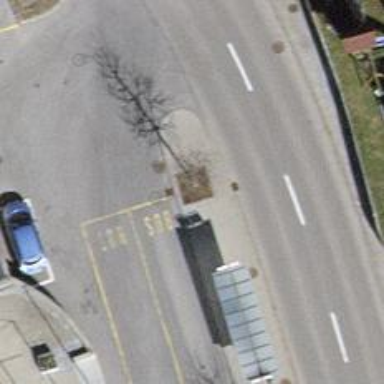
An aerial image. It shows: Platform for public transport on the road.